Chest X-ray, PA view. Patient: 58 years old, sex F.
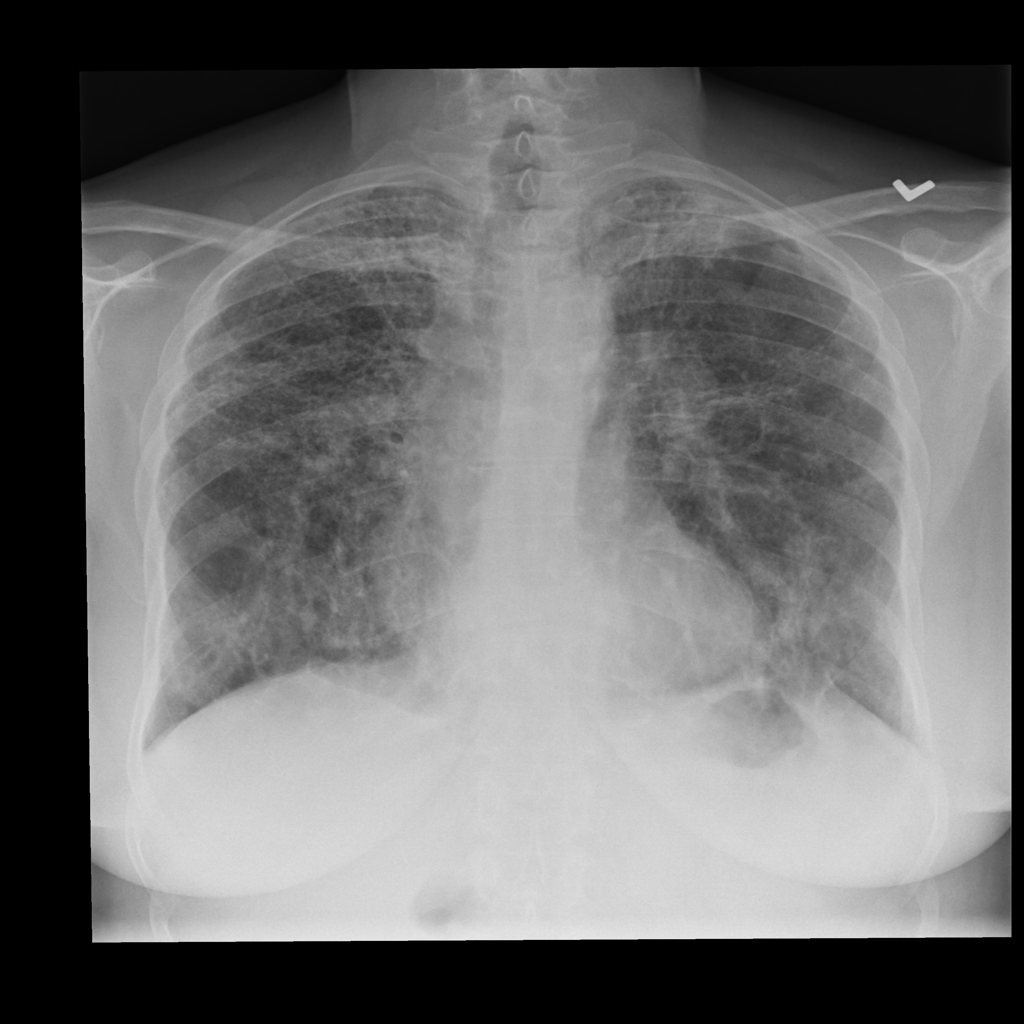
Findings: Fibrosis